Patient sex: M
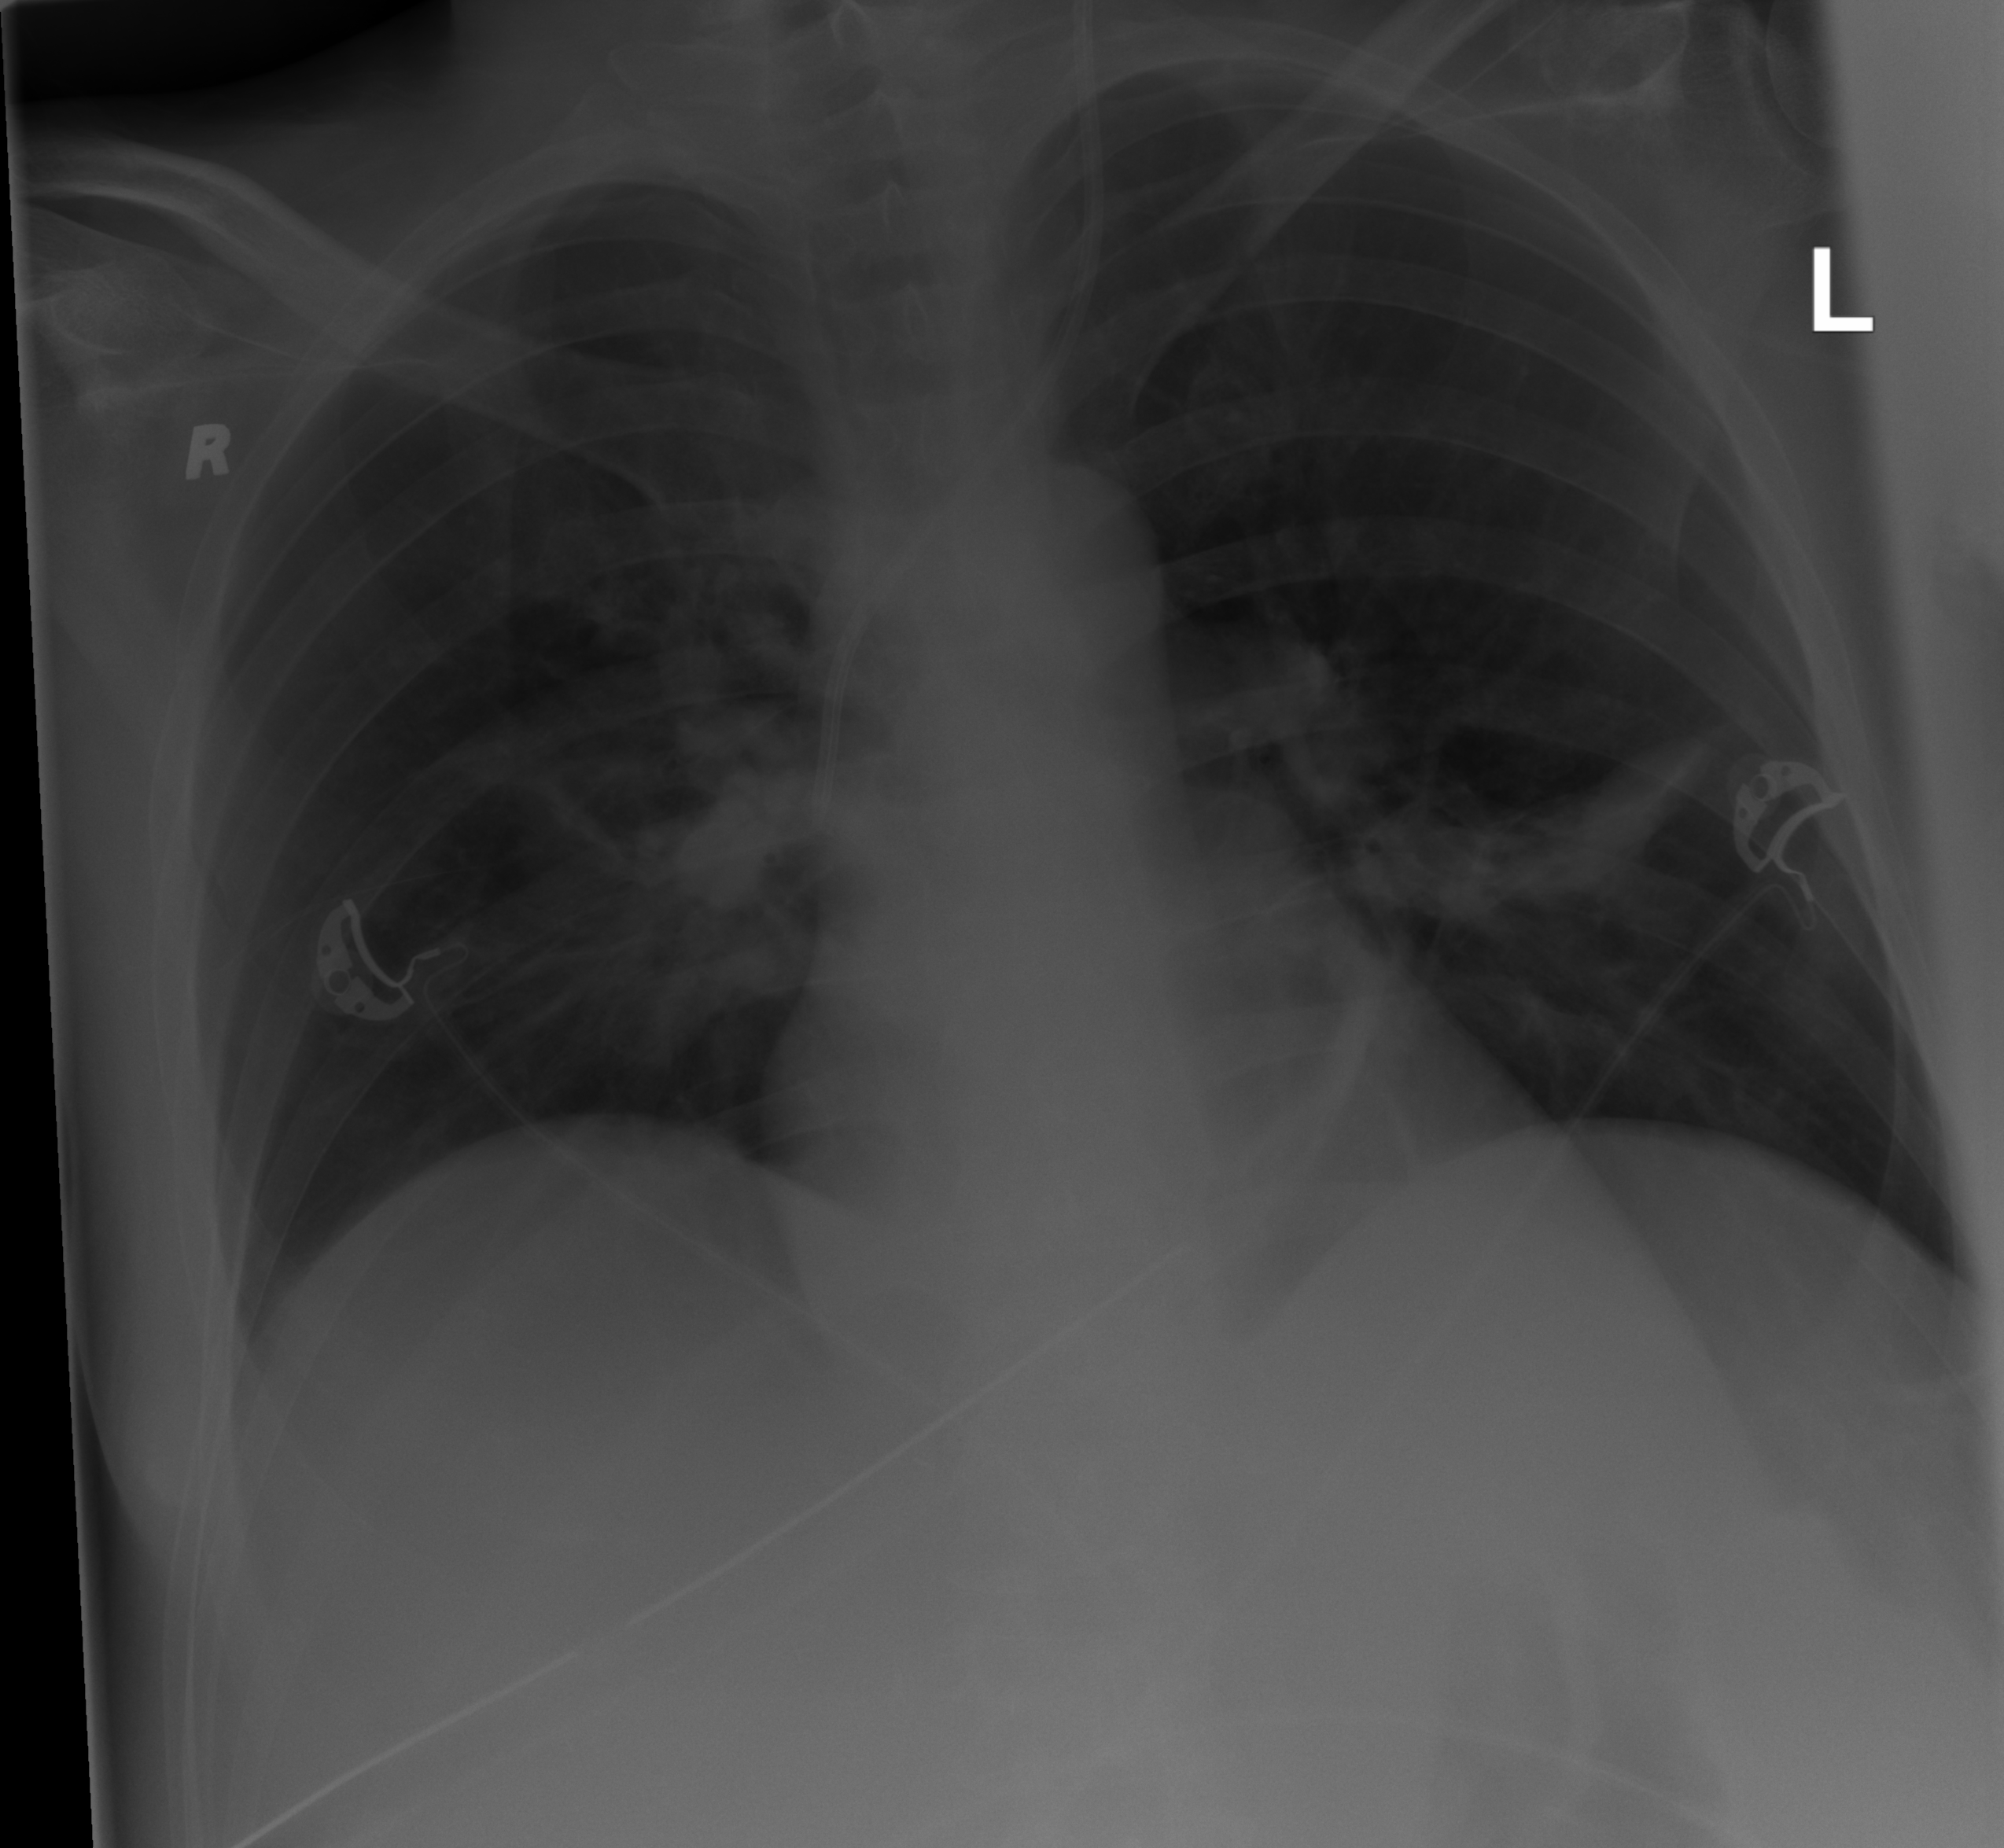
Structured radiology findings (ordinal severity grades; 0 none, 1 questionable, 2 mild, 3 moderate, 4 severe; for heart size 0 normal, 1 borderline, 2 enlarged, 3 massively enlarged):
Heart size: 0
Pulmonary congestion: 0
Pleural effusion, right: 0
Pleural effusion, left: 0
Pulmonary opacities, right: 0
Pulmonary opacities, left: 0
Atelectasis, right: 0
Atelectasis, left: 2